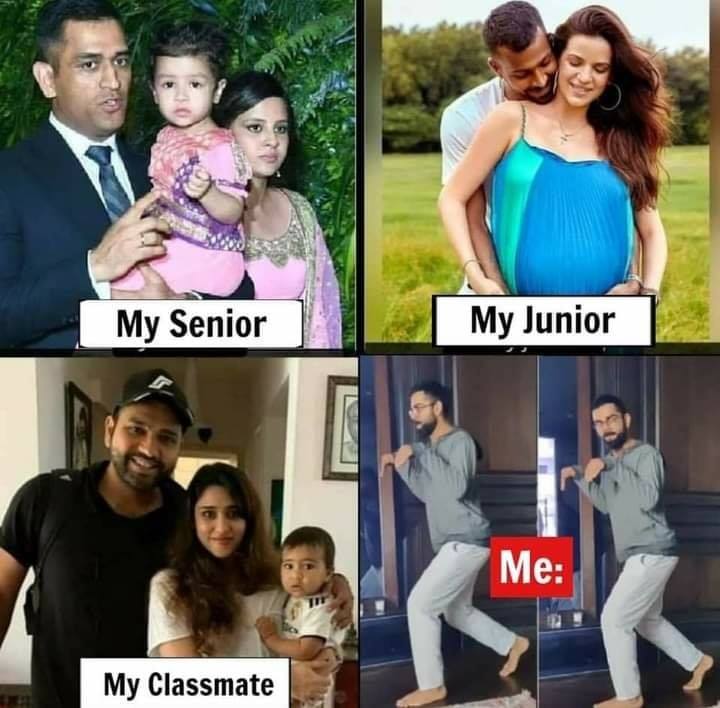
Caption: My Senior     My Junior     My Classmate      Me:
Label: non-hate